Question: This is my code ( you can edit it ) :
'''
SELECT * FROM posts WHERE posts.user_id = 1 OR posts.user_id = 2
'''
How to select the first post of user 1 and 2 ?

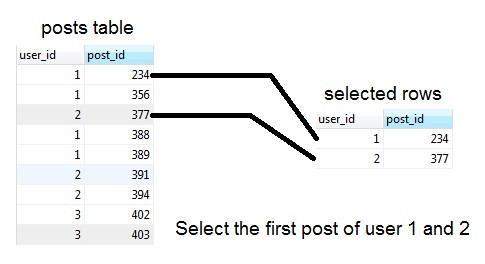
Answer: '''
select user_id, min(post_id) as FirstPostID
from posts
where user_id in (1, 2)
group by user_id
'''